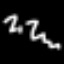
Label: squiggle